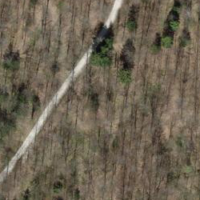
EUNIS habitat code: 41
Species observed at this site:
Lathyrus vernus
Oxalis acetosella